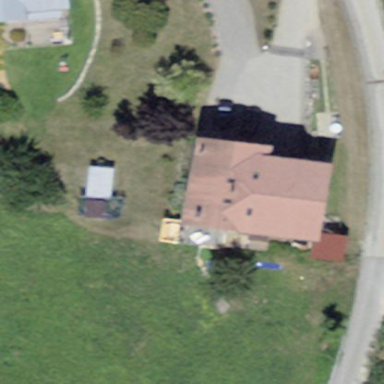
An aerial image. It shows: Simple and straightforward house.